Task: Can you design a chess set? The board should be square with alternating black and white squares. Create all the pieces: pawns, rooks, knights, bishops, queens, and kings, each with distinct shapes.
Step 170:
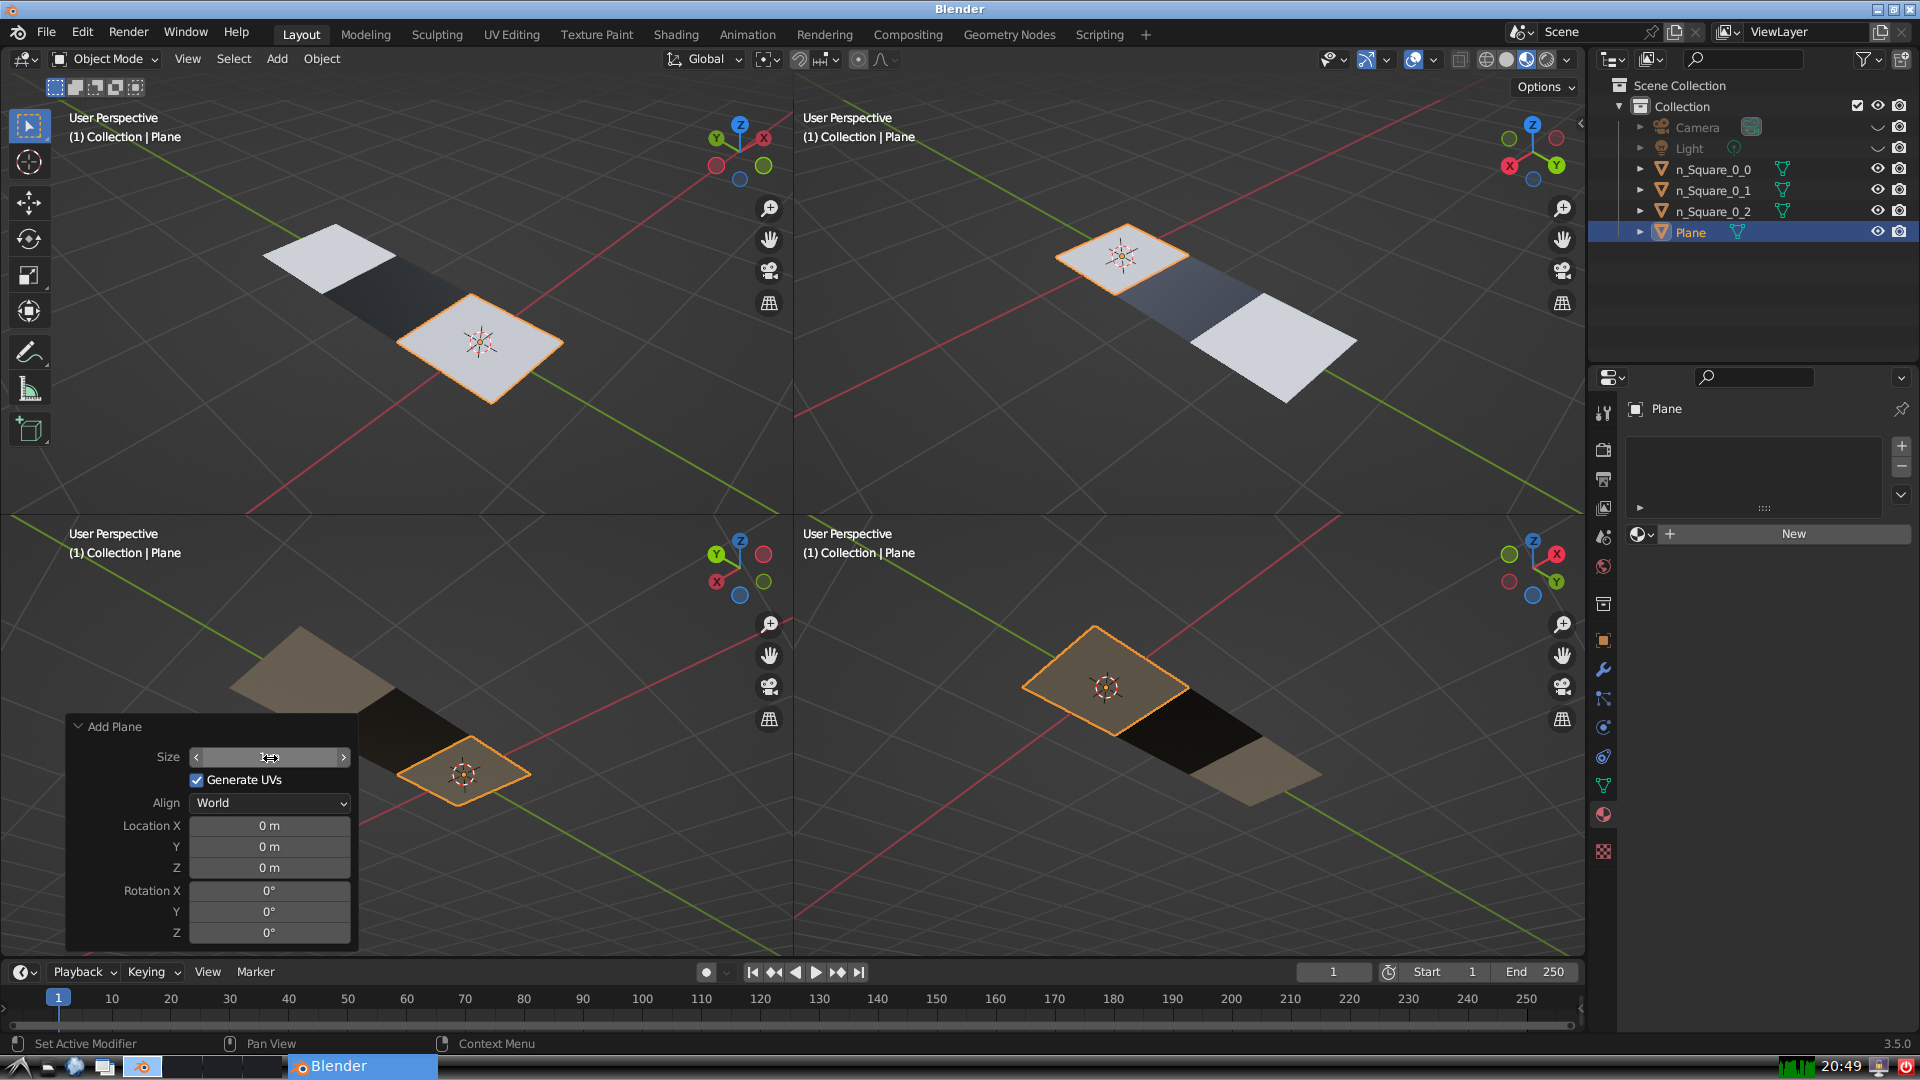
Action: click: no